Question: I have made an image using photoshop of a mock design of the page so you can visually see what I am trying to achieve.
Please look at the image at the end of this question whilst trying to answer.
At this moment in time I have no code, I was wondering if someone could point me in the correct direction. I am making an online application using Ruby on Rails. At this moment I am not worried about the Rails side, I firstly want to conquer the JQuery. I have six sauces, each with a name, a picture, and a desctiption. What I want to achieve is the page starts on sauce one as shown in the picture, when the right arrow is clicked, sauce number 1 becomes sauce number 2, the picture changes, and the relevant description changes (i.e. sauce number 2's description.
My main problem is I do not know how to fit the relevent content between the two arrows, and then get them to change as the arrows are pressed. I.e. the user can click the right arrow once and I can change the contents, but how to I set the jQuery so that when the arrow is clicked the second time, it becomes the second sauce, the third time the third sauce and so on, as in chronological order, so when they click the back arrow it goes to the sauce before the current one.
In a nutshell everything happens , that I have divs all ready, and the JQuery just truncates through them (i.e. not a Jquery div slider).
Here's the image:

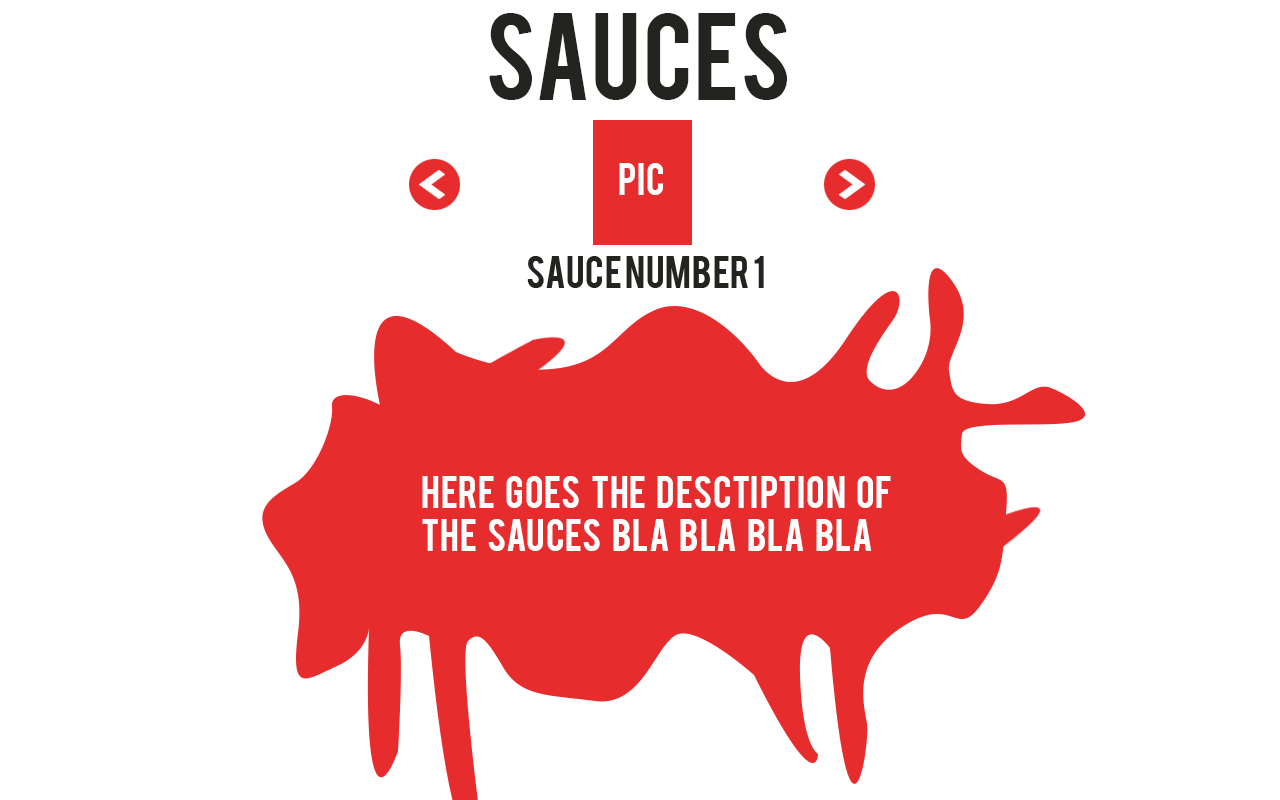
Answer: I would recommend using an already made jQuery slider, like this one:
<URL>
For each li used in the slider, have a div with the image and description. You would need to modify the slider css a little bit but I think it would be a lot easier than making a slider yourself.